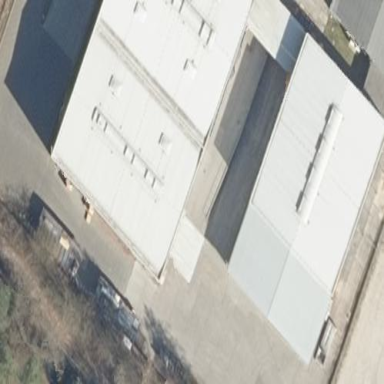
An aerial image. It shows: Commercial building with gabled roof.